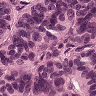
Metastatic tissue present: yes